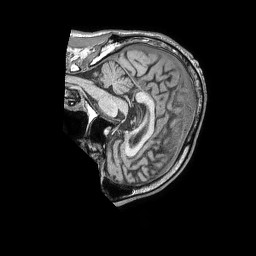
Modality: T1w
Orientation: sagittal
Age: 74
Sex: male
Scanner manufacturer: philips
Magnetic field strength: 1.5 T
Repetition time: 0.007768 s
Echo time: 0.003599 s